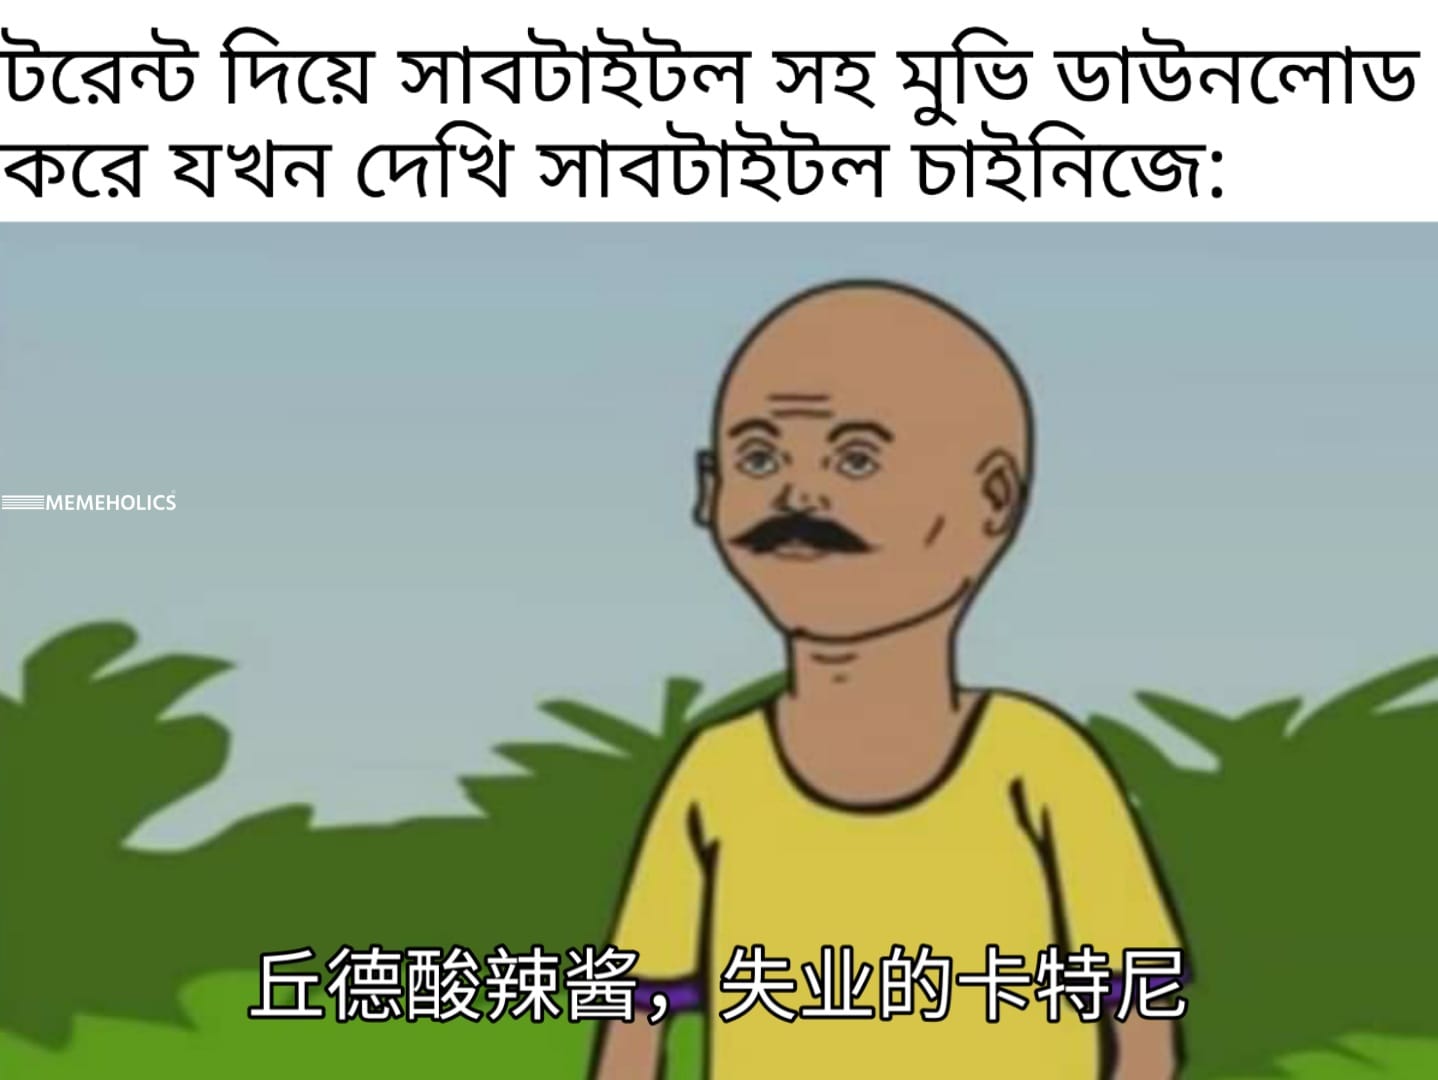
Caption: টরেন্ট দিয়ে সাবটাইটল সহ মুভি ডাউনলোড করে যখন দেখি সাবটাইটল চাইনিজে :
Label: non-hate